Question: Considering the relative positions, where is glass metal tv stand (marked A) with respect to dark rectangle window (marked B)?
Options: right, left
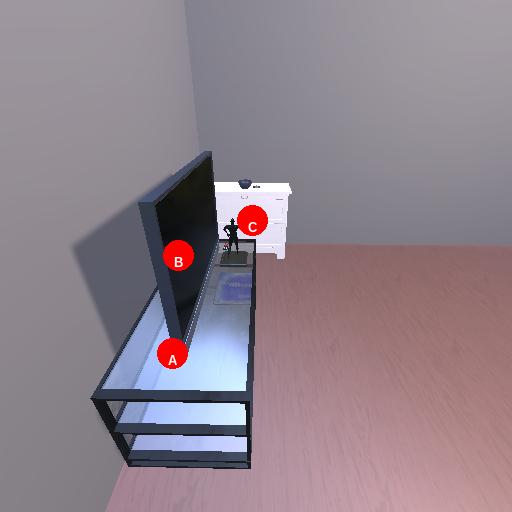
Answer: right